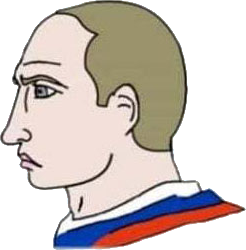
Label: 4_Yes_Chad